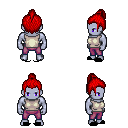
a pixel art fantasy rpg character, male body template, dark elf, purple skin, white sleeveless shirt, magenta pants, red short topknot hairstyle, black slippers, four views (front, back, left, right), 2x2 character sprite sheet, small pixel art, hard edges, no anti-aliasing